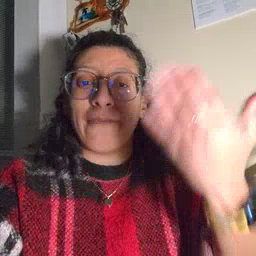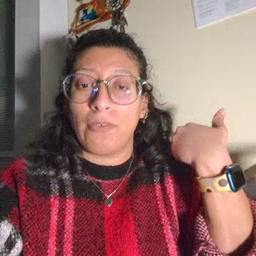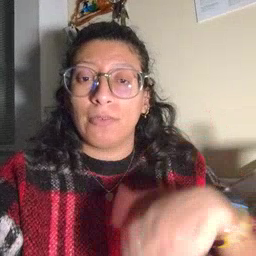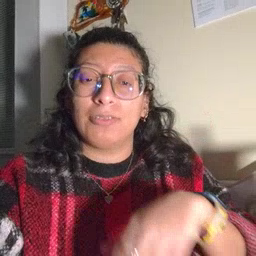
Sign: before